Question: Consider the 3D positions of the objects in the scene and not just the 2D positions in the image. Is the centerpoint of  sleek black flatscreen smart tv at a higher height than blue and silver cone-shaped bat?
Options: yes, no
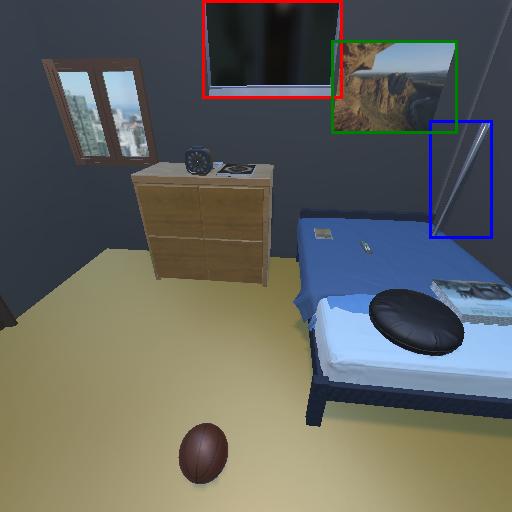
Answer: yes